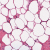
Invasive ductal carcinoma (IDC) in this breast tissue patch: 0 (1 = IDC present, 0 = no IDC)